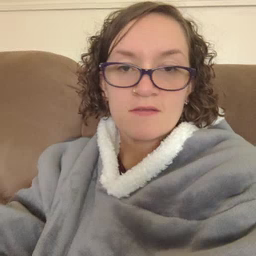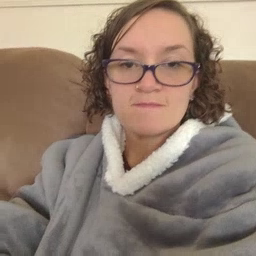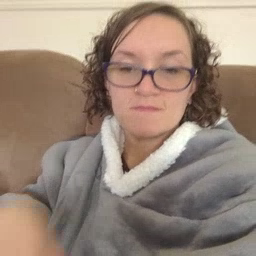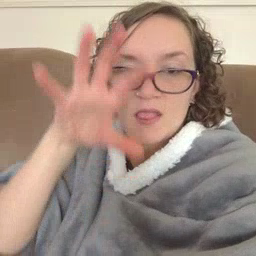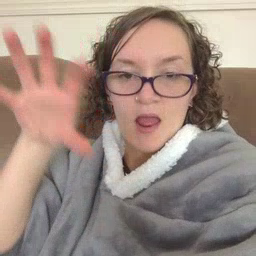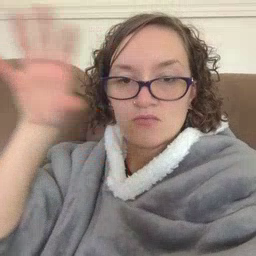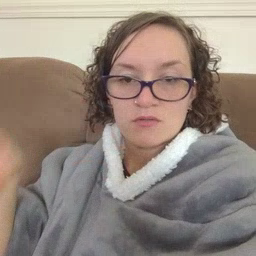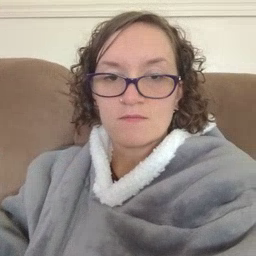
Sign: cloud